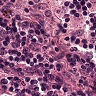
Metastatic tissue present: no